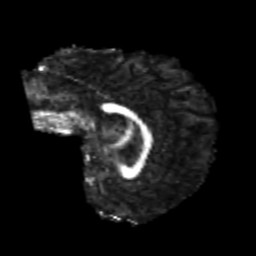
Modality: FA
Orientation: sagittal
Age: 24
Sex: female
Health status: healthy
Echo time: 0.074 s